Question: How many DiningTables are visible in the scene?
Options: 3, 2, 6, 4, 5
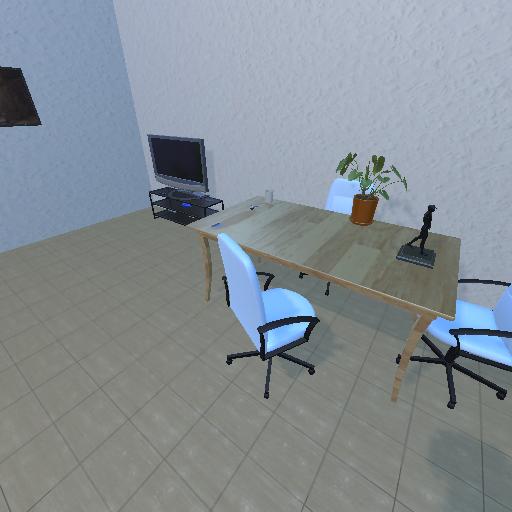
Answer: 3